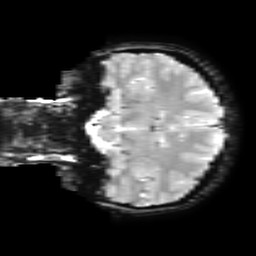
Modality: T2starw
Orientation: coronal
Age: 23
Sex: female
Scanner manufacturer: ge
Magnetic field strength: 3 T
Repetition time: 0.65 s
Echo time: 0.02 s